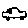
Label: car